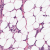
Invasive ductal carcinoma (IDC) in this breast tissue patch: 0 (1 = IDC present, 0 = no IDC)